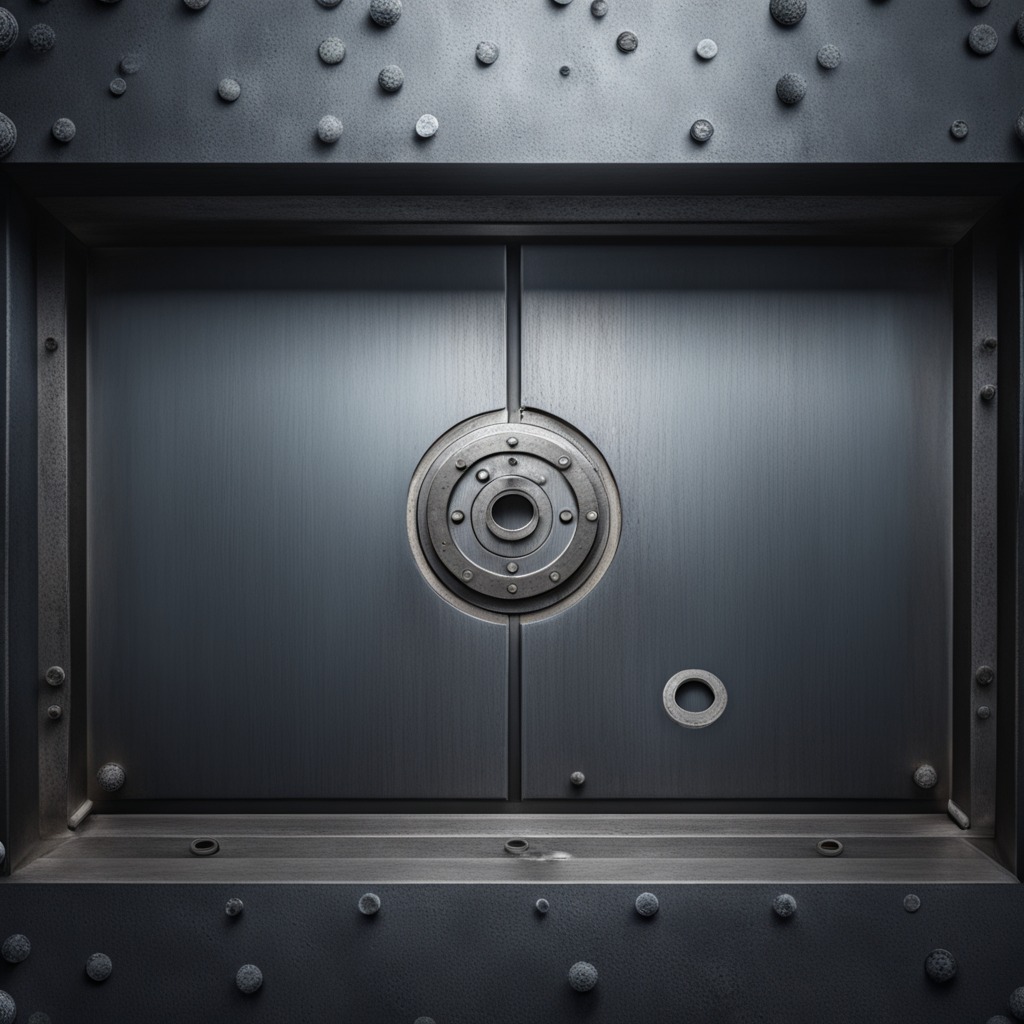
A flat metal washer is lying on the cold steel table in a mining workshop.